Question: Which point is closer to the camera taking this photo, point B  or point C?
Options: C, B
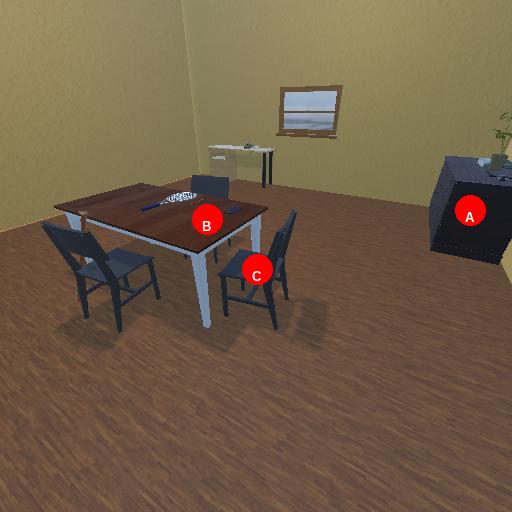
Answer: C